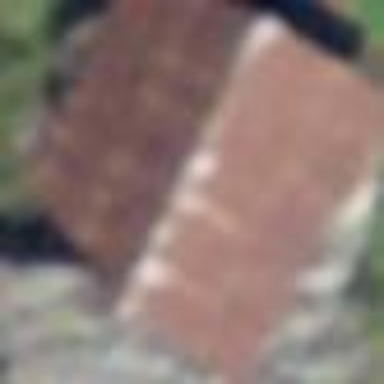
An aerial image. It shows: Rural barn.